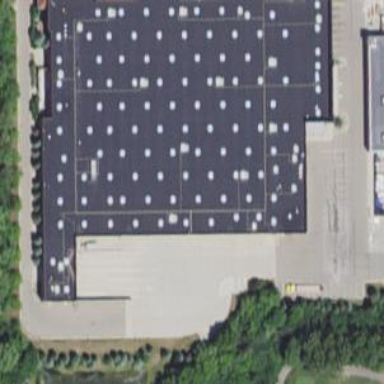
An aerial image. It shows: Commercial building.